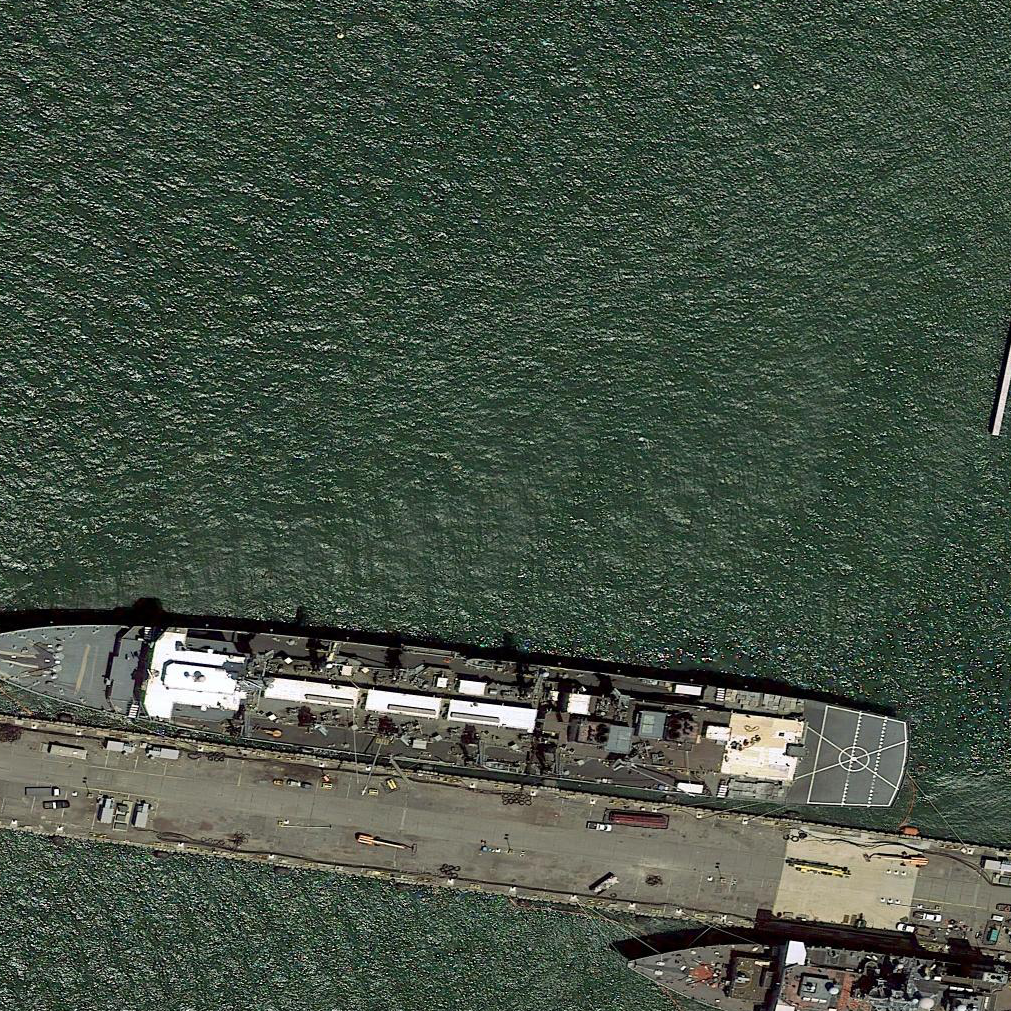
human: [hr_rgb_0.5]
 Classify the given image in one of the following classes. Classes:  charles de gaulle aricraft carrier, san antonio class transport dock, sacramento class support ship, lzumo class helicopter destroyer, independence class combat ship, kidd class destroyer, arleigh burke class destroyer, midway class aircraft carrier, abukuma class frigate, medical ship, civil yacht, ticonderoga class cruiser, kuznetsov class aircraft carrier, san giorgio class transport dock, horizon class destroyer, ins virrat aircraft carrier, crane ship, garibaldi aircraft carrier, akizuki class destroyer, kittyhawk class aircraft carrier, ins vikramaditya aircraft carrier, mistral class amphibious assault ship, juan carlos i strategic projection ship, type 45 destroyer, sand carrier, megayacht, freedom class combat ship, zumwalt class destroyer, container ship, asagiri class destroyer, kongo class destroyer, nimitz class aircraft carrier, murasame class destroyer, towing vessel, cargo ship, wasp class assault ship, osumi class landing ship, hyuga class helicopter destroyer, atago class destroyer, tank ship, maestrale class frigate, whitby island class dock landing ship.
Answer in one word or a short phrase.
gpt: Sacramento class support ship